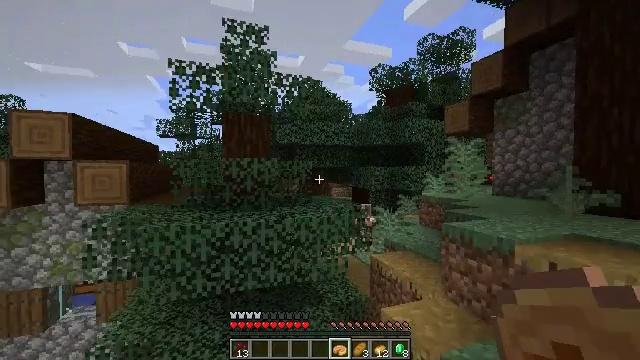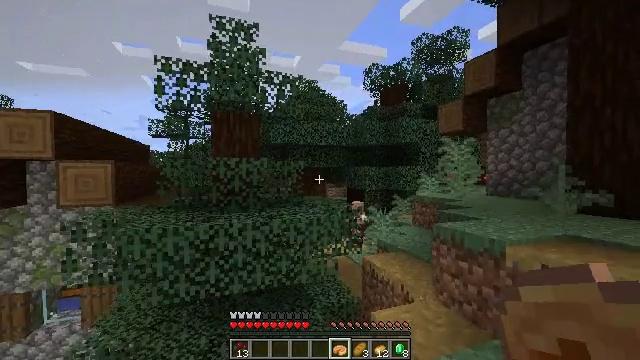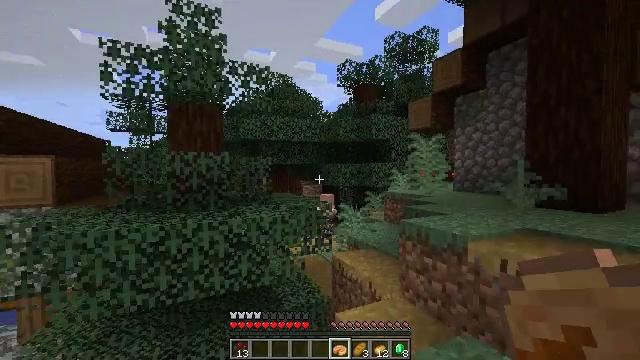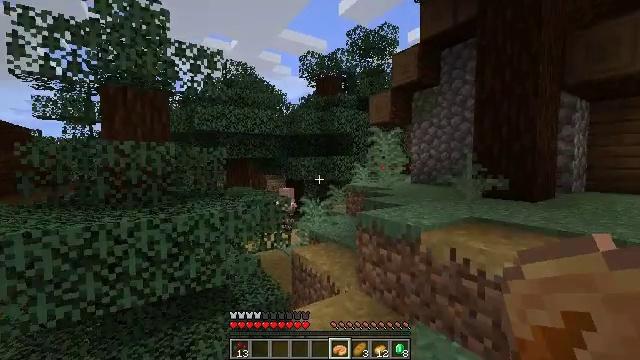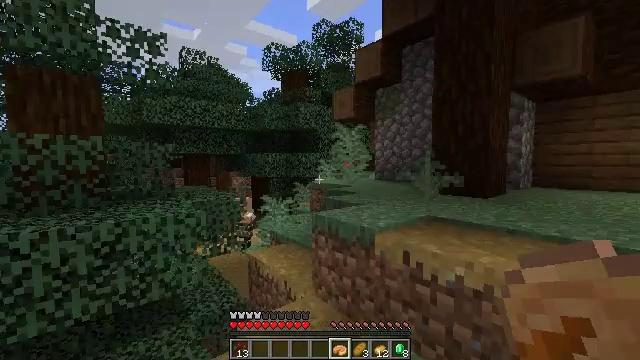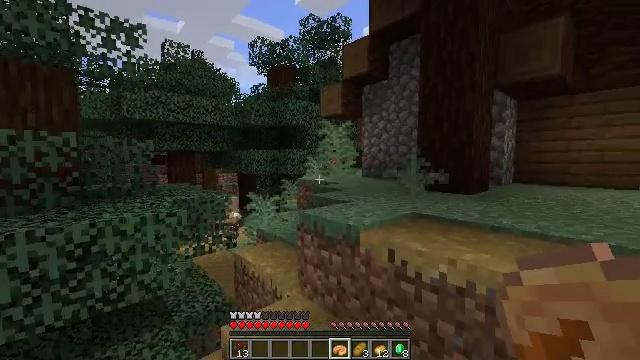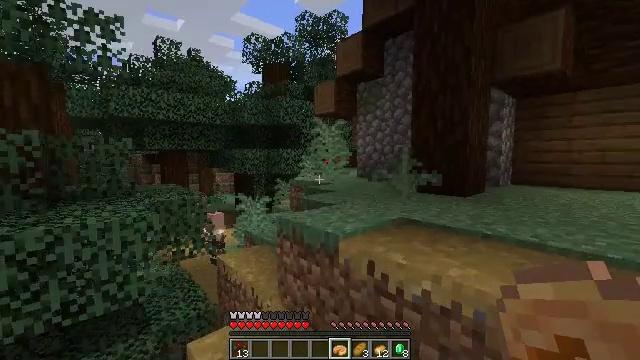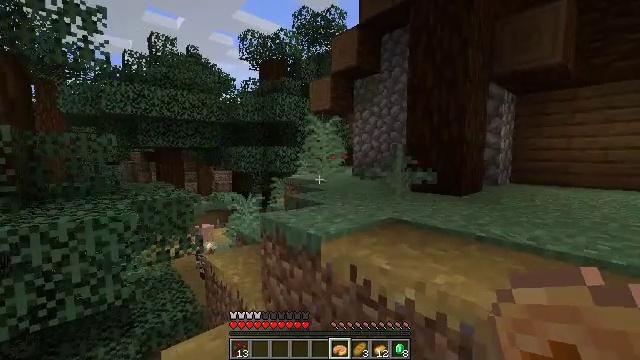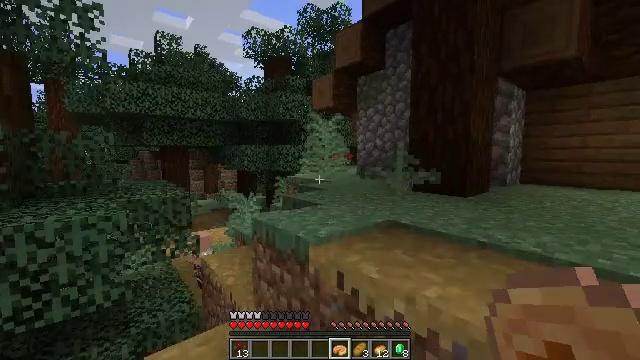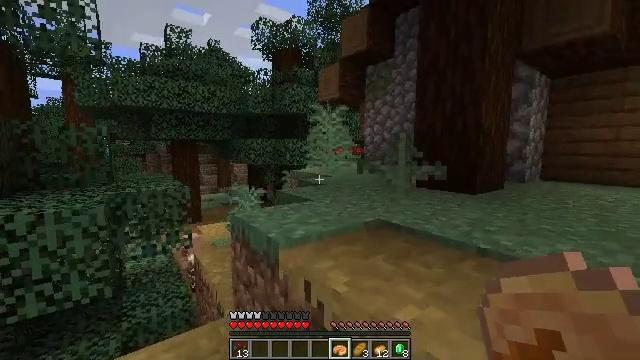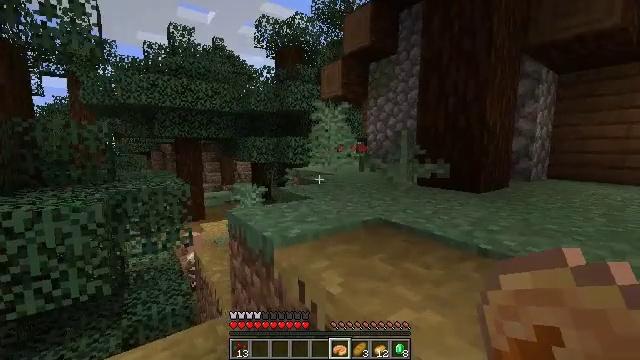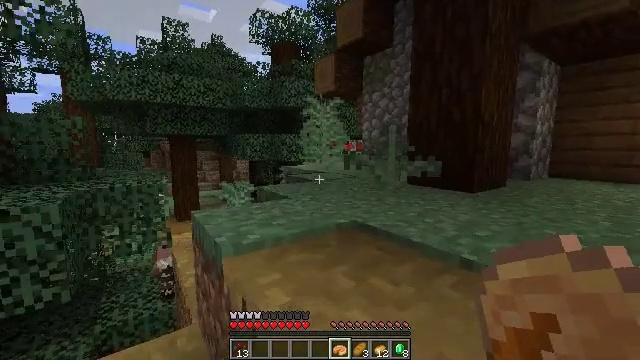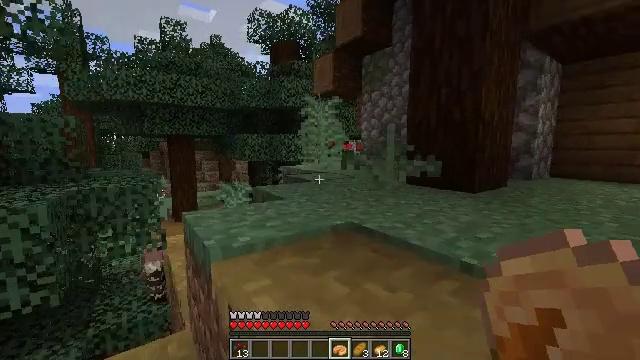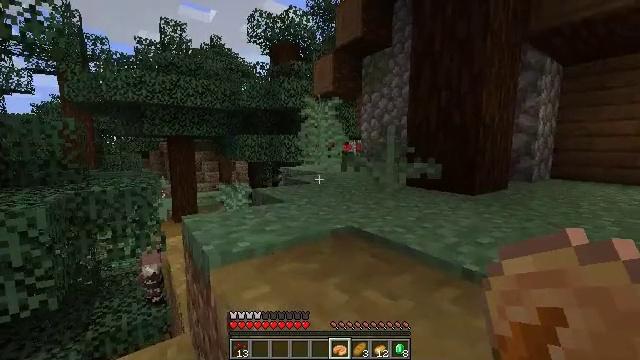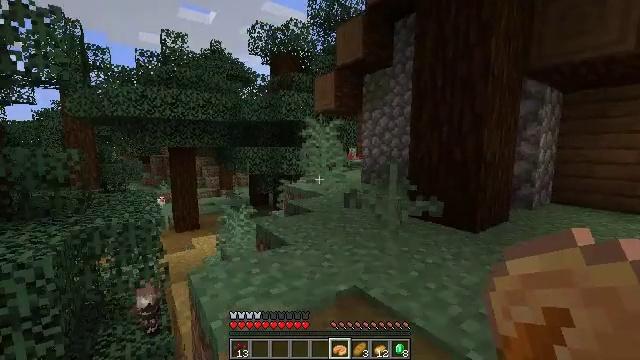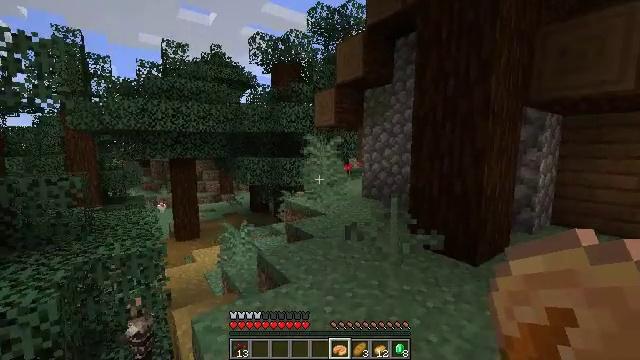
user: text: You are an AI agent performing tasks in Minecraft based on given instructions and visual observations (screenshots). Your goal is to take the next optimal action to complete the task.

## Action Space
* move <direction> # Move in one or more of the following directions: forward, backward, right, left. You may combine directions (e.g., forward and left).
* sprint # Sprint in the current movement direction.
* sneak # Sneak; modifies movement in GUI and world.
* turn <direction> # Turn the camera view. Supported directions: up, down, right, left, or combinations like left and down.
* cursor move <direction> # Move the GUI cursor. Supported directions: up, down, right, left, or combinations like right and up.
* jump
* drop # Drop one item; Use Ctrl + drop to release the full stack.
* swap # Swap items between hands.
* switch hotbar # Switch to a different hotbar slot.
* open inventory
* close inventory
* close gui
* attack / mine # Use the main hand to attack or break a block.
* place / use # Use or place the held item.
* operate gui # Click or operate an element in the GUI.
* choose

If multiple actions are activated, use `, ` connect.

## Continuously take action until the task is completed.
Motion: motion action
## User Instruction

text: Collect the purple carpet.
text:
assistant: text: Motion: move forward and move right
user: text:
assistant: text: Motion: move forward and move right, turn right
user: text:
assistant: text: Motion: move forward and move right, turn right and down
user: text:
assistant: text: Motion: move forward and move right, turn right
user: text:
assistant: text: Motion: move forward and move right, turn right
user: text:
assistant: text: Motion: move forward and move right
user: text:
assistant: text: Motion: move forward and move right
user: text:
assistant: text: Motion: move forward and move right, turn left
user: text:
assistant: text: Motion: move forward and move right, turn left and down
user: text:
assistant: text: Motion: move forward and move right
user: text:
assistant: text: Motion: move forward and move right
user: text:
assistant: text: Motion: move forward and move right
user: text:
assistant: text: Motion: move forward and move right, jump
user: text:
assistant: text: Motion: move forward and move right, jump
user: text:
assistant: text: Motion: move forward and move right, jump
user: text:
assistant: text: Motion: move forward and move right, jump
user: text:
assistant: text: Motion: move forward and move right, jump
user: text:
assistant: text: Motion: move forward and move right, jump
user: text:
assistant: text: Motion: move forward and move right, turn down
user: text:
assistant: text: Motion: move forward and move right, turn down
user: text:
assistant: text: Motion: move forward and move right, turn down
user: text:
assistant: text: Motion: move forward and move right
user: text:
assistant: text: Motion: move forward and move right, turn right and down
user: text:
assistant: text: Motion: move forward and move right, turn right and down
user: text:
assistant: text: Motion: move forward and move right, turn right
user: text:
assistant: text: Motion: move forward and move right, turn right
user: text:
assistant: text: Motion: move forward and move right, turn right
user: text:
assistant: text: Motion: move forward and move right, turn right and up
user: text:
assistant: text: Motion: move forward and move right, turn right and up
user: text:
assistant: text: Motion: move forward and move right, turn right and up